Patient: sex F, age 59
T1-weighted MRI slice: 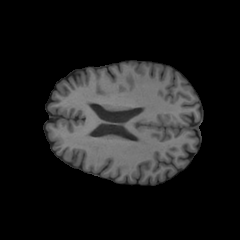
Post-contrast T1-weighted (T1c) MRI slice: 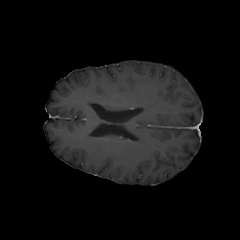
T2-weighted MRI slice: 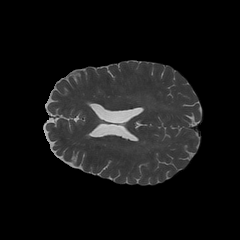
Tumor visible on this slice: no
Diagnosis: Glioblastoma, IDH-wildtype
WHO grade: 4